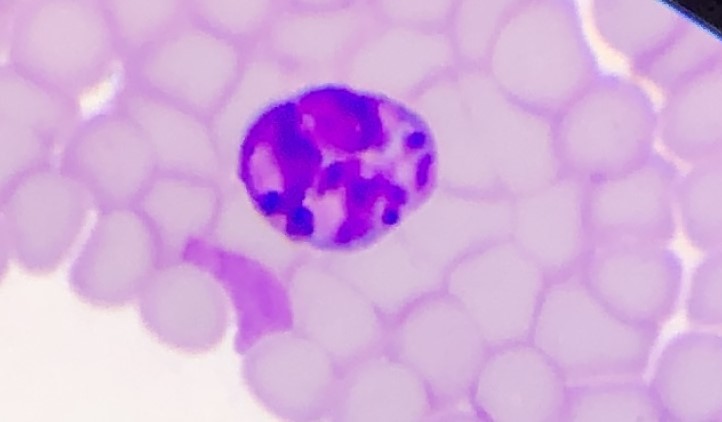
White blood cell type: Basophil